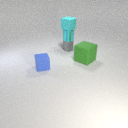
small cyan rubber cube above small gray rubber cylinder